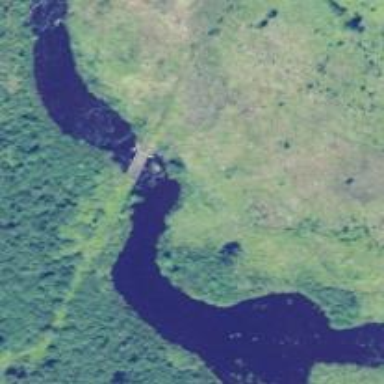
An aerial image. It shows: There is bridge in the image.